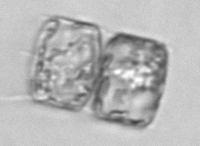
Label: Lauderia_annulata